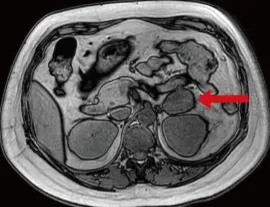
The imaging findings of the patient. (A-D) Plain MRI scan of the patient's abdomen showed an abnormal signal mass in front of the left kidney, which was about 4.7x3.3x3.7cm in size and had a clear boundary.
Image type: radiology (mri)